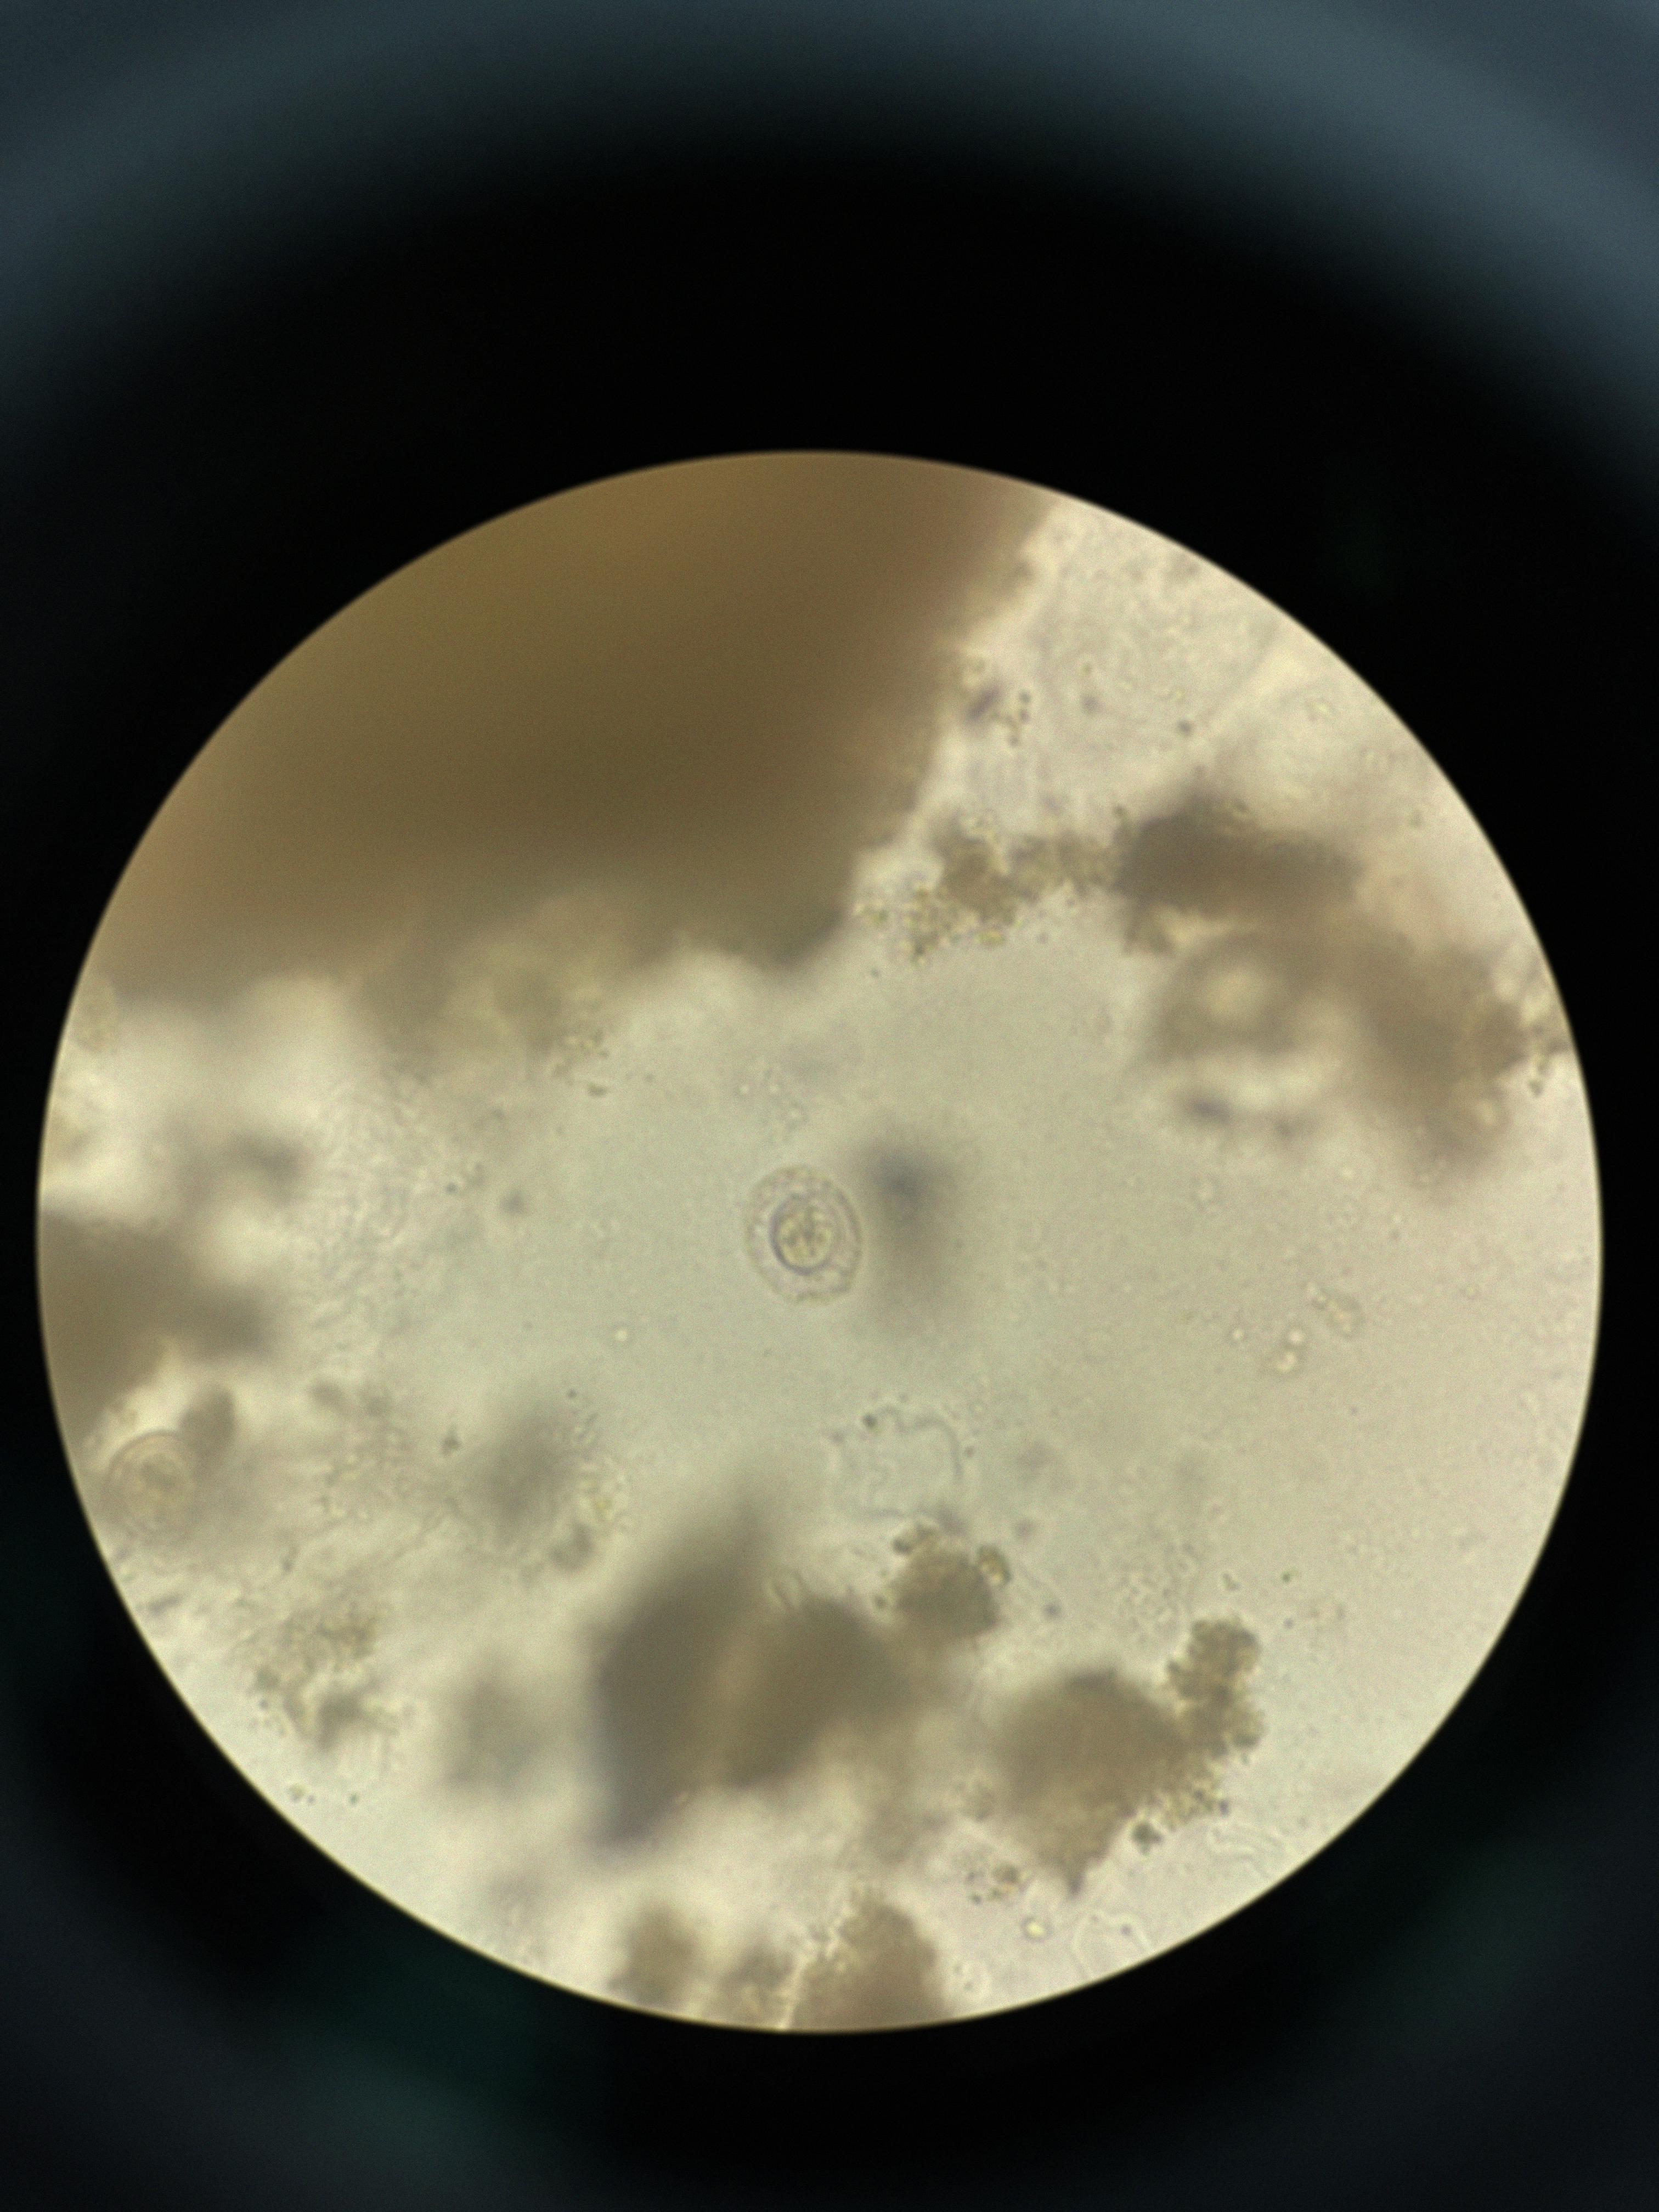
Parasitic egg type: Hymenolepis nana